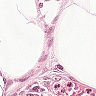
Metastatic tissue present: no